Question: I am trying to use the 'maven-release-plugin 2.3.2' on a multi module POM. (Maven 3.0.4)
'release:prepare' works fine but 'release:perform' fails with this error
'''
[INFO] org.apache.maven.lifecycle.MissingProjectException: The goal you specified
requires a project to execute but there is no POM in this directory (...<workspace>/target
/checkout). Please verify you invoked Maven from the correct directory.
'''
Now the parent POM lies inside this '<workspace>/' but in the '<workspace>/target/checkout' there is no POM as the 'target' directory was created by the plugin. I am assuming there should be a copy of the pom.xml here which should be created by the plugin and that is why the error.
What I am doing wrong ? Directory and POM structure attached. Module 1 and 2 both have respective 'pom.xmls' in root.
---

---
I have looked at <URL> root directory and this directory where the plugin is looking for the POM is only temporary, so I cannot/should not hard-code it.
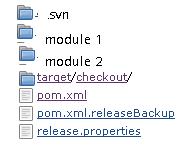
Answer: Fixed it.. wrong path in the tag in the parent POM. Comment from khmarbaise got me thinking that the path in SVN=Jenkins workspace=path in is the only way it can work and thats how it did.